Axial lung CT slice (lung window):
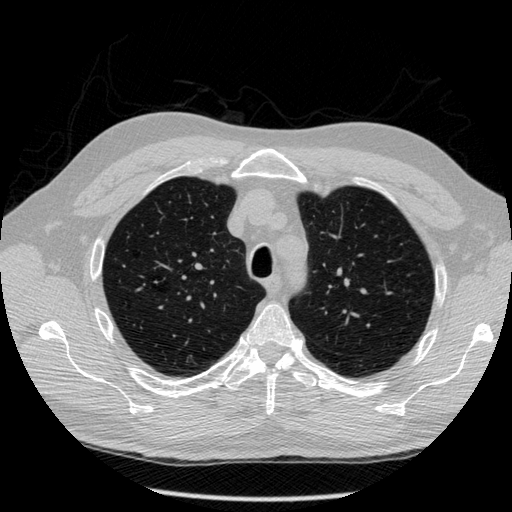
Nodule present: no